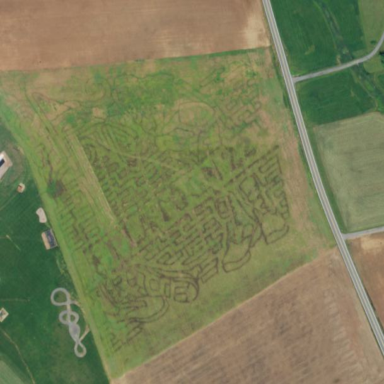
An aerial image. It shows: Corn field farmland used as maze attraction.